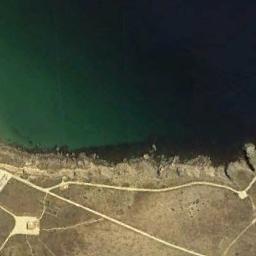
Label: beach